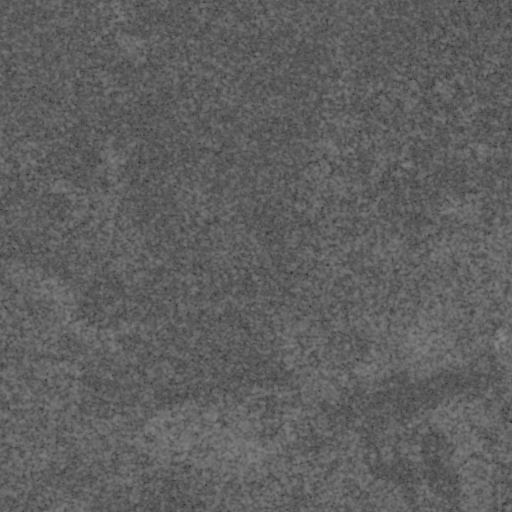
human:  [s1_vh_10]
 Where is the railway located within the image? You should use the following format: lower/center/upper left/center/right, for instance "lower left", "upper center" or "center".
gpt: The railway is located in the lower of the image.
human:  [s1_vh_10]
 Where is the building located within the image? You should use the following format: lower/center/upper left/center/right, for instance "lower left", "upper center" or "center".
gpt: The building is located in the center right of the image.
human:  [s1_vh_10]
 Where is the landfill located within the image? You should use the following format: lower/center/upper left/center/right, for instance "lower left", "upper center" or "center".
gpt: There is no landfill in the image.

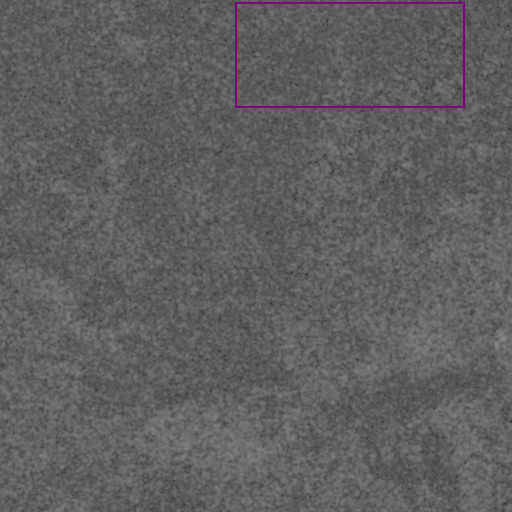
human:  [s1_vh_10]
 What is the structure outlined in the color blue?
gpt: There is no blue outline.
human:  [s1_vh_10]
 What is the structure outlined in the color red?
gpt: There is no structure outlined in red.